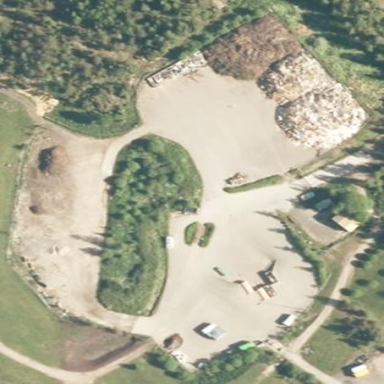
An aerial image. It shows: Landfill area.